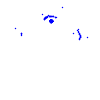
Particle: proton